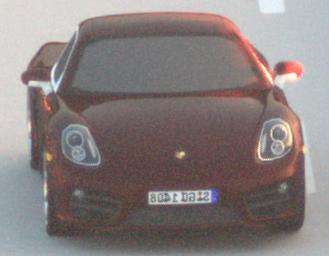
Make: Porsche
Model: Cayman
Detailed model: Cayman (981C)
Model produced from: 2013/03
Model produced until: 2014/04
Doors: 2
Color: red
Road condition: dry road
Daytime: sunrise or sunset
Contrast: medium contrast